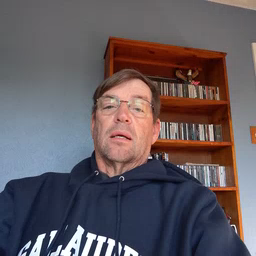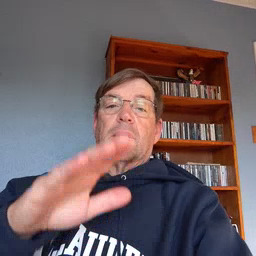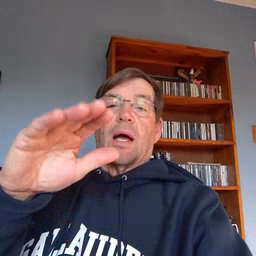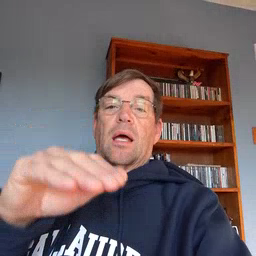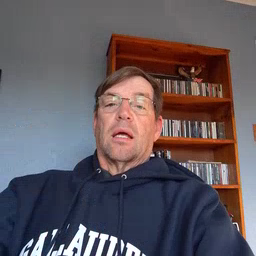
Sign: bye